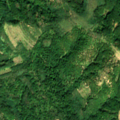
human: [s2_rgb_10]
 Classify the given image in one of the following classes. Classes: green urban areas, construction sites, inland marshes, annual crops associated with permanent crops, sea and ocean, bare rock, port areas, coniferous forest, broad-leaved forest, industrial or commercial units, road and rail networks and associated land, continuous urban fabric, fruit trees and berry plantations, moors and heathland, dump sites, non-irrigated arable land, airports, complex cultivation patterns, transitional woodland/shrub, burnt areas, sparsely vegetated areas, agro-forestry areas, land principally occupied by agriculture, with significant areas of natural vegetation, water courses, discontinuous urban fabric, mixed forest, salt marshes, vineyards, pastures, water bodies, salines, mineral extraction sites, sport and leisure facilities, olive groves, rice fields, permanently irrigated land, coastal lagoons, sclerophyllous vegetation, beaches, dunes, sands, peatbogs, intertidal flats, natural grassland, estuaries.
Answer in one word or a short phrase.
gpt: land principally occupied by agriculture, with significant areas of natural vegetation, broad-leaved forest, transitional woodland/shrub